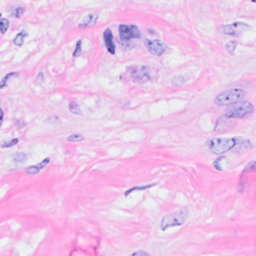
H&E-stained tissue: Breast